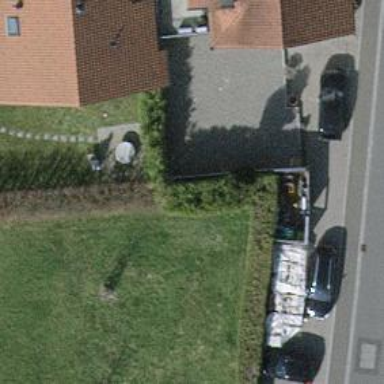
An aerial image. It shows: Hedge acting as barrier.